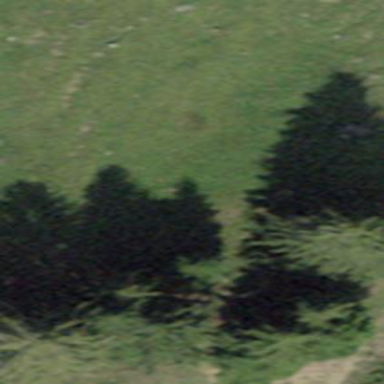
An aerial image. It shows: Forest area.